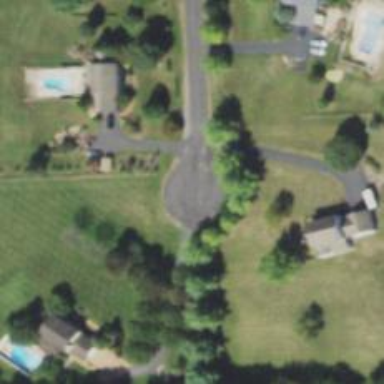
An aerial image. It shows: Circular turning circle on the road.